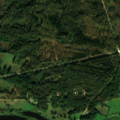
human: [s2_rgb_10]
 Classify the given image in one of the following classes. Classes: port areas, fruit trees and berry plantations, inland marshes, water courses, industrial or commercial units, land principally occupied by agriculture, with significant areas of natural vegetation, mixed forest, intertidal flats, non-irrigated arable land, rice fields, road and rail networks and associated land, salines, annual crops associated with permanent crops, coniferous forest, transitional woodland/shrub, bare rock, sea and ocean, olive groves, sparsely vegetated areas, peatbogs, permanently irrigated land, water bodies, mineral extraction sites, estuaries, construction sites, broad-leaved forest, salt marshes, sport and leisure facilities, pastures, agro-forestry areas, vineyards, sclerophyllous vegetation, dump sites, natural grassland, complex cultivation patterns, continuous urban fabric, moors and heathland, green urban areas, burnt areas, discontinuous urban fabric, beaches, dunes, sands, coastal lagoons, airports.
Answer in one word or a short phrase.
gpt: pastures, land principally occupied by agriculture, with significant areas of natural vegetation, broad-leaved forest, mixed forest